Brain MRI, t1w sequence, axial 2D slice.
Patient: age 36, sex F, weight 95 kg, height 1.95 m
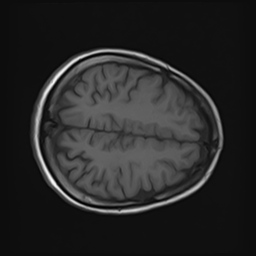